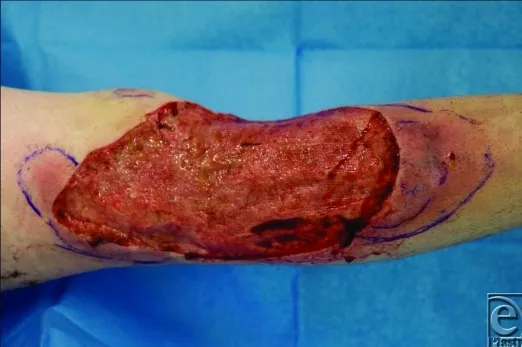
Lower limb highlighting worsening of Pyoderma gangrenosum postdebridement.
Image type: medical_photograph (other_medical_photograph)